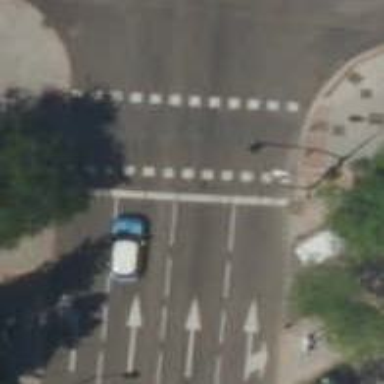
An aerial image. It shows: Crossing with traffic signals.